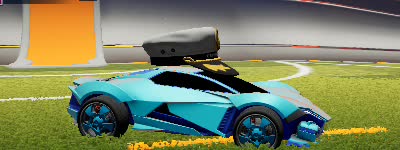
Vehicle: werewolf